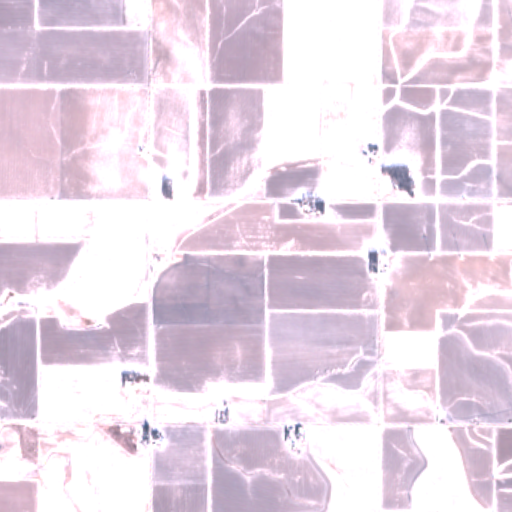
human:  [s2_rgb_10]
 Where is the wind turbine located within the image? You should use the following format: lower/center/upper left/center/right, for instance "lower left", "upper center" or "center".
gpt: The wind turbine is located in the center right of the image.
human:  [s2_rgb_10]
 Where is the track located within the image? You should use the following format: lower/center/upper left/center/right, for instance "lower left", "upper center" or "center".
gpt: There is no track in the image.